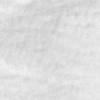
Label: no_change